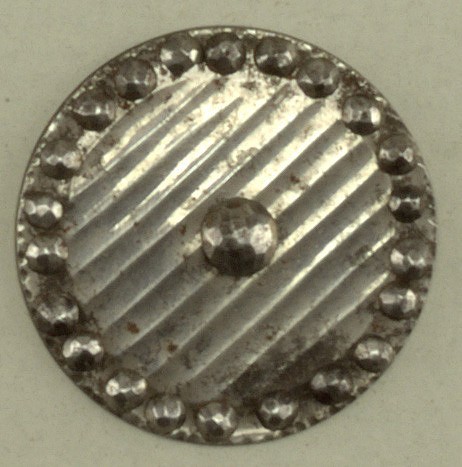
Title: Button
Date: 1801–50
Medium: Cut steel
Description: Steel button decorated with faceted steel ornaments, all have a central boss and one of two rings of bosses surrounding it; all have scalloped edge except F,H,K,L,M,N.

On card 65